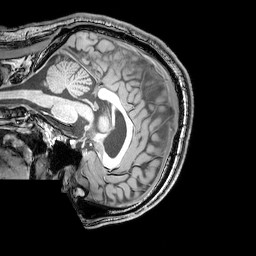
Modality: T1w
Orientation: sagittal
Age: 24
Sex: male
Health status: healthy
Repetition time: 0.081 s
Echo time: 0.037 s